Question: How can I add two images in matlab with different widths? (stitch them together).
'''
Img3 = imadd(Img1, Img2_new);
'''
does not work. It requieres same munber of rows and columns..
B image is wider that A image.
Here is the result I want get:

Ideal will be if I can change size of bounding box of image A (add more black part) and then imadd will work
Thanks
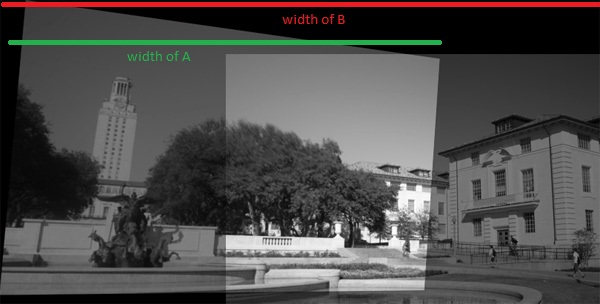
Answer: It is unclear what you mean by "stitching". Usually that would mean concatenating - horizontally or vertically. If images are not the same size, it is not immediately obvious how to concatenate.
The simplest thing to do would be to rescale the two images (A,B) to be the same size - below an example of doing that (making B the size of A, then adding):
'''
Br = imresize(B,size(A));
C = imadd(A,Br);
'''
If you mean "concatenate", then you would use
'''
C = [A Br];
'''
to put images size by side, or
'''
C = [A; Br];
'''
to put A on top of B
now you showed what you really want! the solution is
'''
C=B;
r=size(A,1); c=size(A,2);
C(1:r,1:c) = C(1:r,1:c)+A;
'''
Or if you want to use 'imadd':
'''
Ab = zeros(size(B));
r=size(A,1); c=size(A,2);
Ab(1:r,1:c) = Ab(1:r,1:c)+A;
C=imadd(Ab,B);
'''